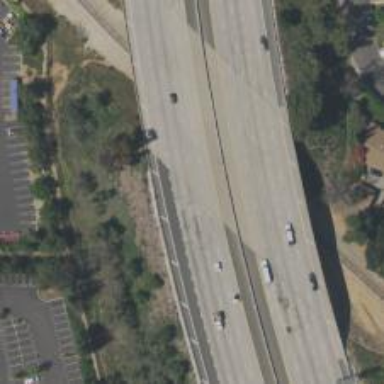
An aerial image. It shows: Bridge over motorway.